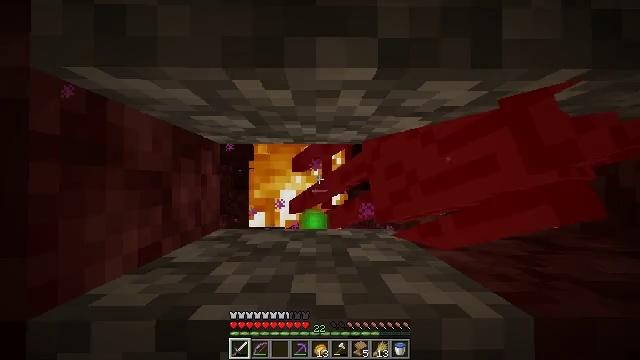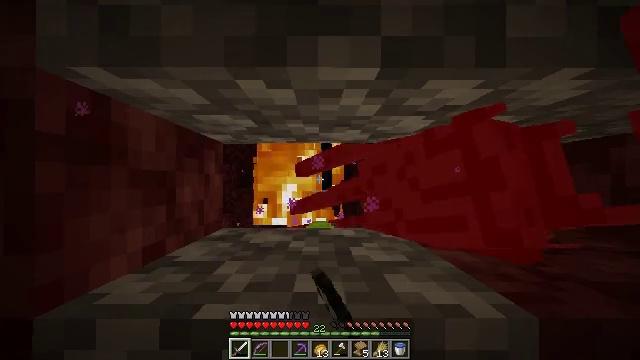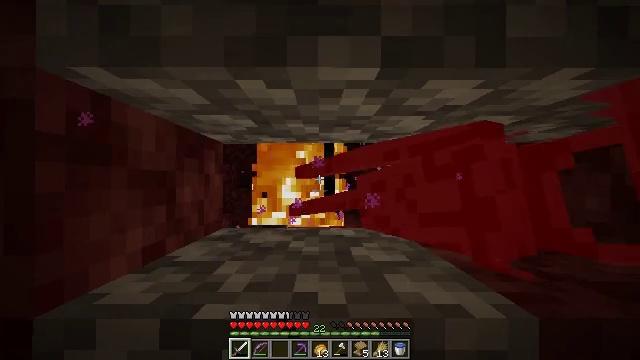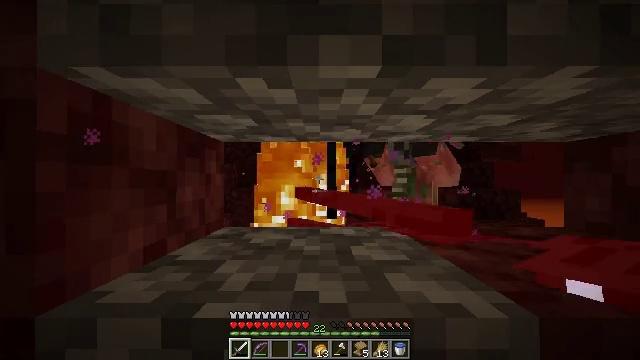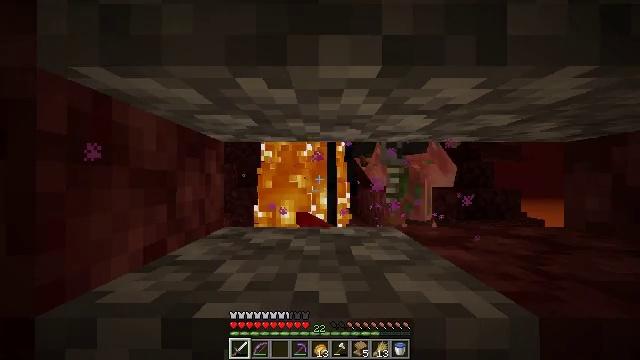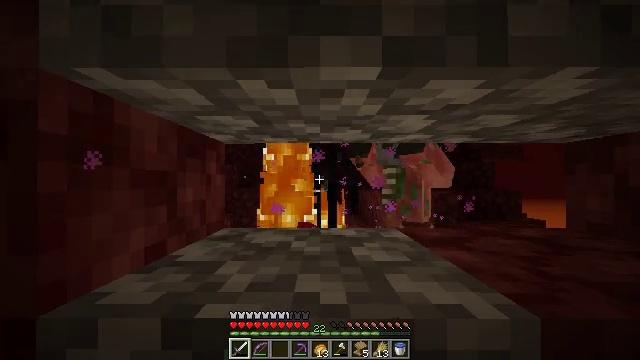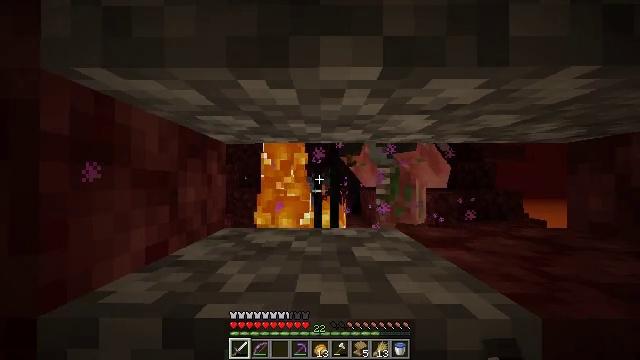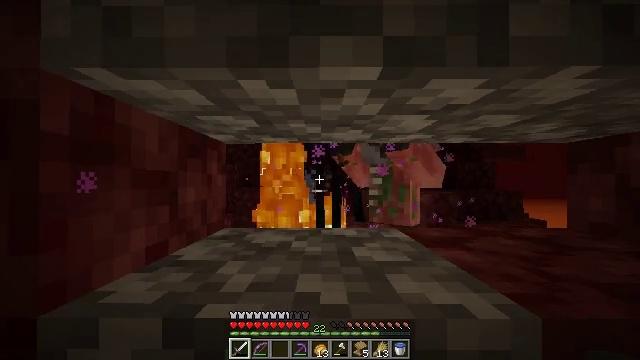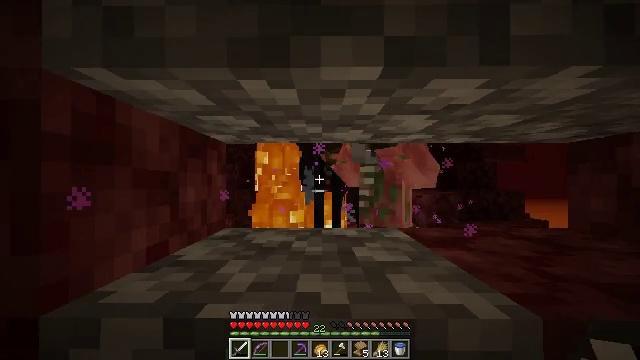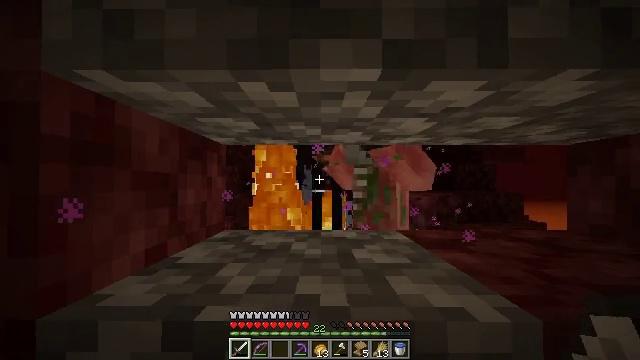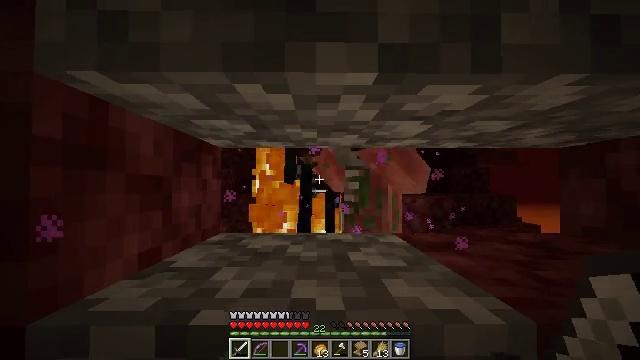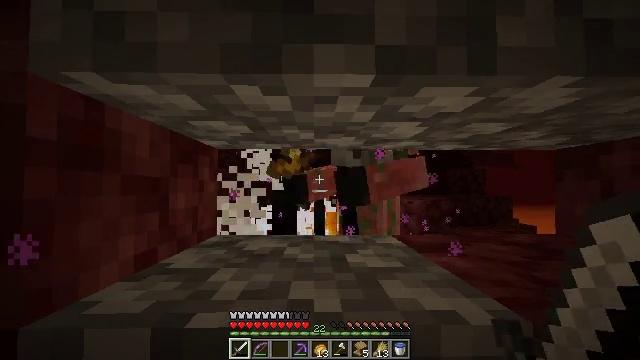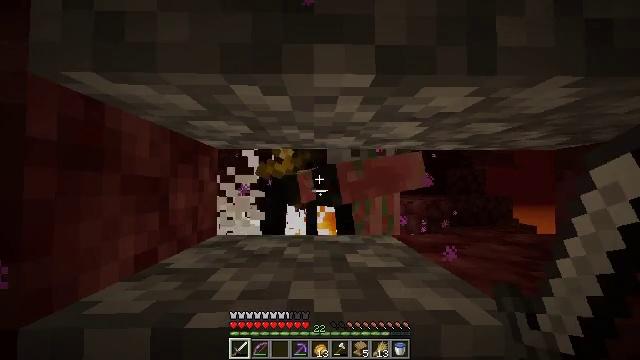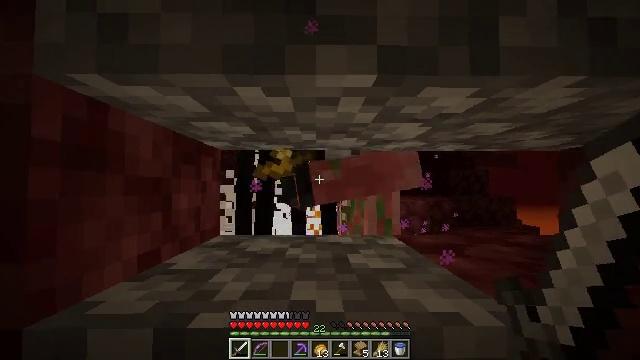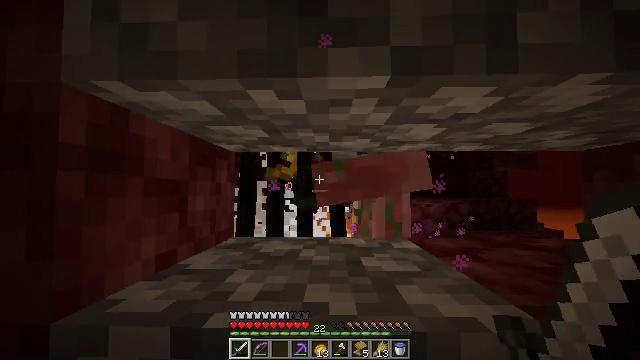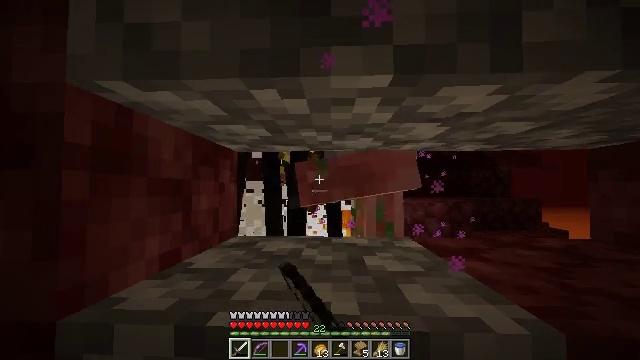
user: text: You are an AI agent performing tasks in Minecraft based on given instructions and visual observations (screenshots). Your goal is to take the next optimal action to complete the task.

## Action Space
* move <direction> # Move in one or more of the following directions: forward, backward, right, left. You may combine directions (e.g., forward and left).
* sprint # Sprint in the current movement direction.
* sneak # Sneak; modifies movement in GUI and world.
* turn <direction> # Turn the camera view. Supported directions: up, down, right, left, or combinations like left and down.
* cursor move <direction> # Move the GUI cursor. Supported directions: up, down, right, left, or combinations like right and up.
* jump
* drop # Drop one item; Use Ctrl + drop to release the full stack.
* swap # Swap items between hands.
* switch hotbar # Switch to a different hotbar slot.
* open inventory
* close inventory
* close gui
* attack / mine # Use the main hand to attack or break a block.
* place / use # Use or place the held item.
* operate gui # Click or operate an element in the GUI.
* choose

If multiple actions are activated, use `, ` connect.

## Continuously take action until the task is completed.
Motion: motion action
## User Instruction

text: Kill an enderman.
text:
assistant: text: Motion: sneak, attack / mine
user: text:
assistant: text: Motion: sneak
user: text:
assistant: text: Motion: sneak
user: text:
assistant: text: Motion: sneak
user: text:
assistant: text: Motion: sneak
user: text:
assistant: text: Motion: sneak
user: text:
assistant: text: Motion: sneak
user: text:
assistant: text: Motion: sneak
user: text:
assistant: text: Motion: sneak
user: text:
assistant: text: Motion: sneak
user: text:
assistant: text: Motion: sneak
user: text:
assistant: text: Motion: sneak
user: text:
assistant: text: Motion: sneak
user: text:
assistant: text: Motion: sneak, turn left, attack / mine
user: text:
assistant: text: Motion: sneak, attack / mine
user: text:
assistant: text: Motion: sneak, attack / mine
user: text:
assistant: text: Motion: sneak, attack / mine
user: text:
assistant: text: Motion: sneak, attack / mine
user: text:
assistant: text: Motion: sneak, attack / mine